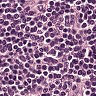
Metastatic tissue present: no